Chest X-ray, PA view. Patient: 10 years old, sex M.
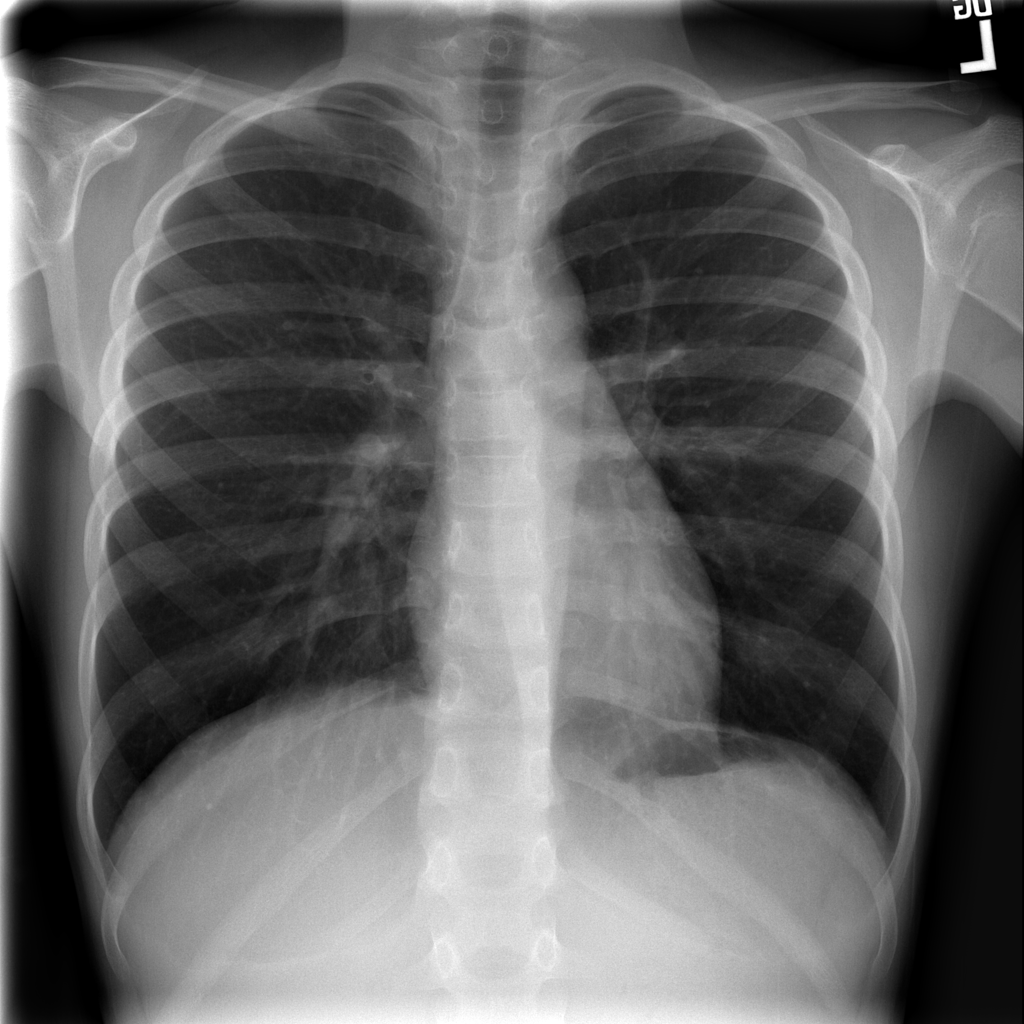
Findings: No Finding